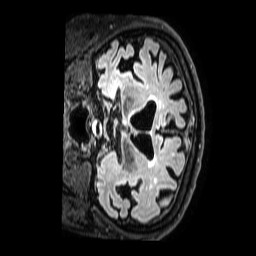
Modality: FLAIR
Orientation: coronal
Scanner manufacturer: philips
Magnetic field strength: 3 T
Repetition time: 4.8 s
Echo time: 0.2864 s